Field crop: tomato
Growth stage: 1
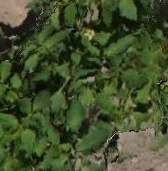
Species: tomato